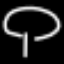
Label: mushroom